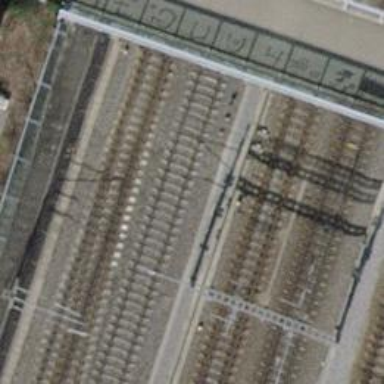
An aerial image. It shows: Single-track railway with electrified contact lines.